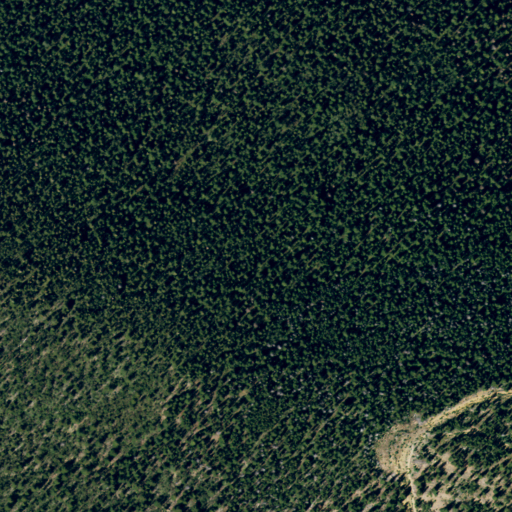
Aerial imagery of mountains in Colorado named Sangre de Cristo Mountains containing evergreen forest and mixed forest